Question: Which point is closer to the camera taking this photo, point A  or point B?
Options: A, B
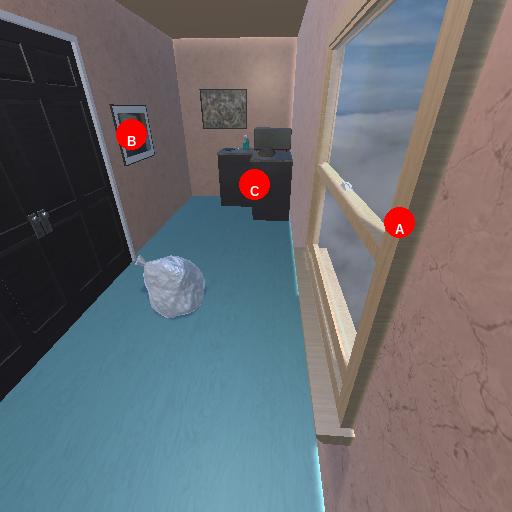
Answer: A